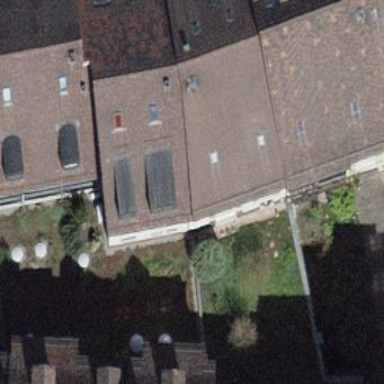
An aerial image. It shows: Building with tile roof.